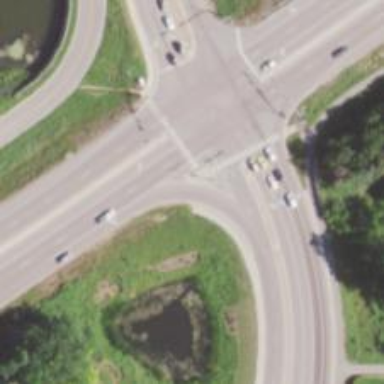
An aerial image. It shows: Trunk link highway.